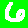
Digit: 6